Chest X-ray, PA view. Patient: 47 years old, sex F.
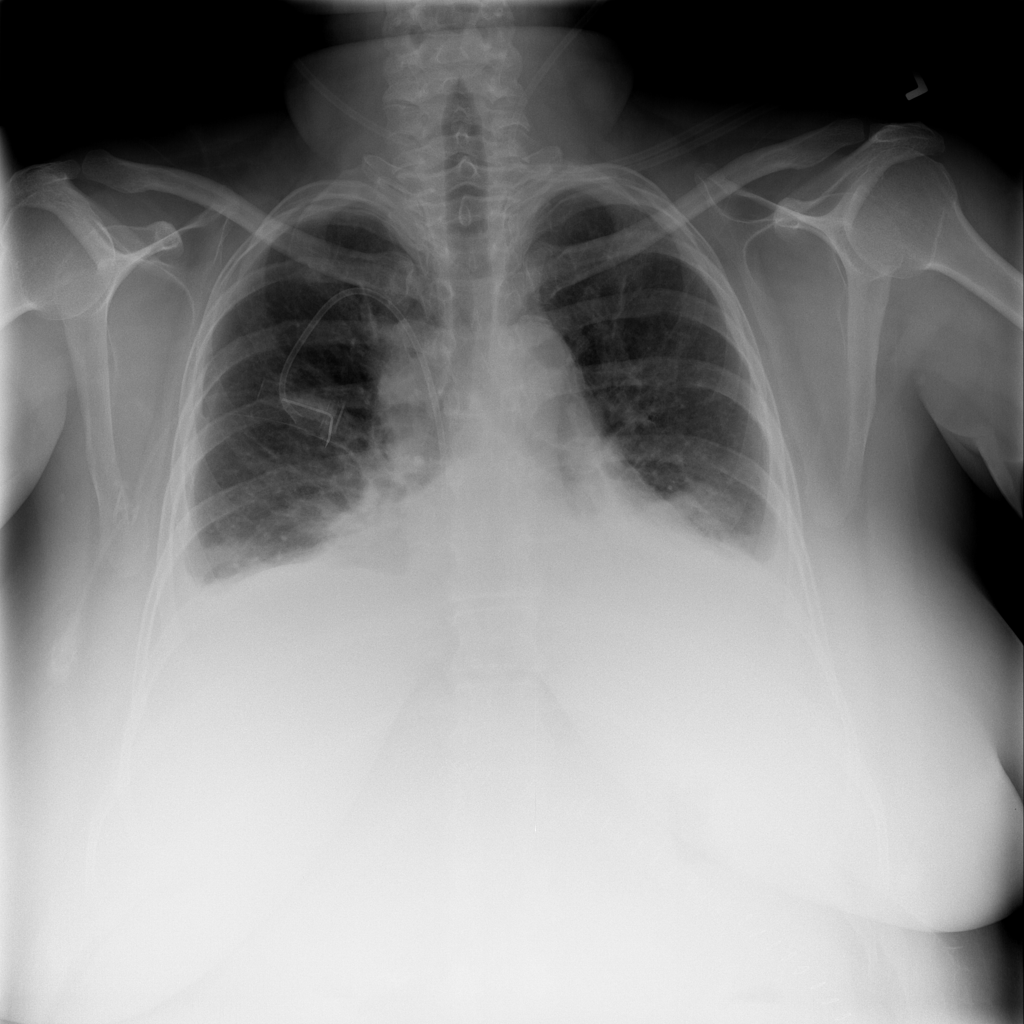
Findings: Edema, Effusion